Question: I have a jqGrid as mentioned below:
'''
<div id="users" class="grid-right">
<h3>Users</h3>
<table id="client-group-users-list"></table>
<div id="client-group-users-list-pager"></div>
</div>
'''
'''
function createUsersGrid(getUsersForClientGroupUrl) {
$('#client-group-users-list').jqGrid({
height: "auto",
width: "590",
url: getUsersForClientGroupUrl + "?random=" + Math.random(),
rowNum: 10,
mtype: 'POST',
viewrecords: true,
postData: { clientGroup: getClientGroupId(), active: true },
datatype: 'json',
colNames: ['ClientGroupID', 'Login', 'Role'],
//pgbuttons: false,
//pgtext: null,
//viewrecords: false,
gridview: true,
colModel: [
{ name: 'ClientGroupID', index: 'ClientGroupID', hidden: true },
{ name: 'Login', index: 'Login', search: false, width: 130, sorttype: "string" },
{ name: 'Role', index: 'Role', search: false, width: 100 }
],
caption: "Users for client group: " + getClientGroupName(),
pager: '#client-group-users-list-pager',
ondblClickRow: function (userId) {
editUser(userId);
},
sortname: 'Login',
sortorder: 'asc',
loadui: 'enable',
loadError: function (xhr, status) {
location.reload();
}
})
.jqGrid('navGrid', '#client-group-users-list-pager',
{ add: false, del: false, edit: false, search: false, view: false })
}
'''

Sorting on the 'Login' column is not working. However if I put 'loadonce:true' then it starts working but the total number of records are not reflected and paging functionality gets stops working.
Can any one help me out in handling both sorting and paging working together with 'datatype: 'json''.
Thanks & Regards,
Santosh Kumar Patro
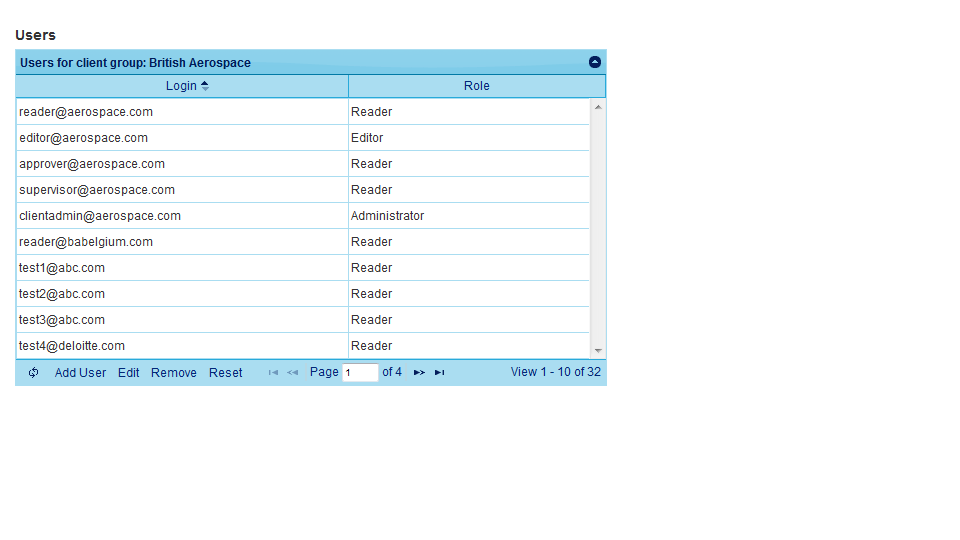
Answer: It seems that you have typical understanding problems how jqGrid interact with the server.
If you use 'datatype: 'json'' 'loadonce: true' then is responsible for sorting, paging and optionally searching/filtering of the data. In the case contains important input parameters which default values are: 'page', 'rows', 'sidx' and 'sord'. There are other parameters '_search', 'nd' and some other, but there are not so important in your case. So at the first loading on the grid content jqGrid post to the URL 'getUsersForClientGroupUrl' somthing like
'''
page=1&rows=10&sidx=Login&sord=asc
'''
The values of 'rows', 'sidx' and 'sord' parameters corresponds the values of 'rowNum', 'sortname' and 'sortorder' options which you use. The sever should provide (the 1-st page of data, the size of the page is 10 rows). One can use 'prmNames' option of the grid to rename 'page', 'rows', 'sidx' and 'sord' parameters.
It's important to understand that when the user click on the "Next Page"/Previous Page" buttons or if the user click on the column header to change the sorting then jqGrid makes and the server should provide the page of data based on the input parameters.
On the other side 'loadonce: true' then the server should return . The loaded data should be just sorted corresponds with 'sidx' and 'sord' options. After loading of the data 'datatype''"json"''"local"'. All next sorting, paging and filtering (see <URL>.
If you need reload the data from the server you should reset the value of 'datatype' to '"json"' (see <URL> callback of 'navGrid'. So the grid will be reloaded from the server if the user clicks on the "Refresh" button of the navigator bar.
I supposed that you just not changed your server code and the server still returns of data when you use 'loadonce: true' option. It's wrong. Don't forget to sort initial data on the server.
Some common problems in the code which you posted. I recommend you remove '"?random=" + Math.random()' part from the URL because it has no sense. Such method are used typically to prevent caching of server respond in case of usage 'mtype: "GET"' (HTTP GET verb). You use 'mtype: 'POST''. So the response will not changed at all. Moreover if you would use 'mtype: "GET"' then jqGrid append already URL with 'nd' parameter which have the same role as your 'random' parameter. The best way is to set 'Cache-Control' HTTP headers of the server response to 'private, max-age=0' and to remove 'nd' with 'prmNames: { nd: null }' jqGrid option. See <URL> for more information about caching.
Another problem: you should understand that you can call 'createUsersGrid' function . After it the '<table>' with 'id="client-group-users-list"' will be modified. The next call of 'createUsersGrid' function will do just nothing. One should consider whether one need to place JavaScript fragment in the function if it could be called only once. Alternatively one can use 'GridUnload' method to destroy all existing jqGrid structures before usage it at the next time.
If you want that 'clientGroup: getClientGroupId()' parameter which will be sent to the server are